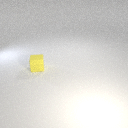
small yellow rubber cube